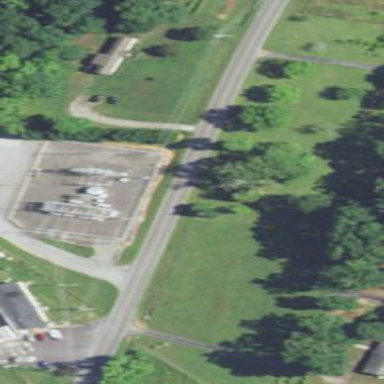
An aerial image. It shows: There is distribution substation enclosed by fence.